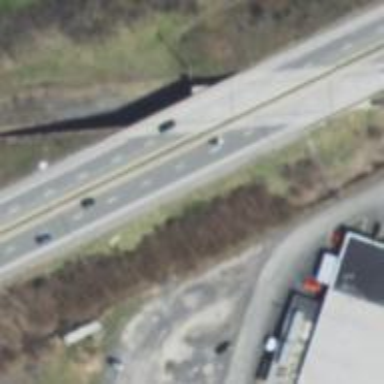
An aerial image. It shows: Bridge over trunk highway expressway.